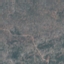
Land use / land cover: HerbaceousVegetation